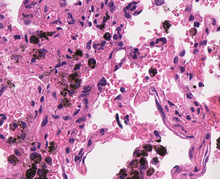
Tumor epithelial tissue: no
Tumor-associated stroma tissue: no
Normal tissue: yes